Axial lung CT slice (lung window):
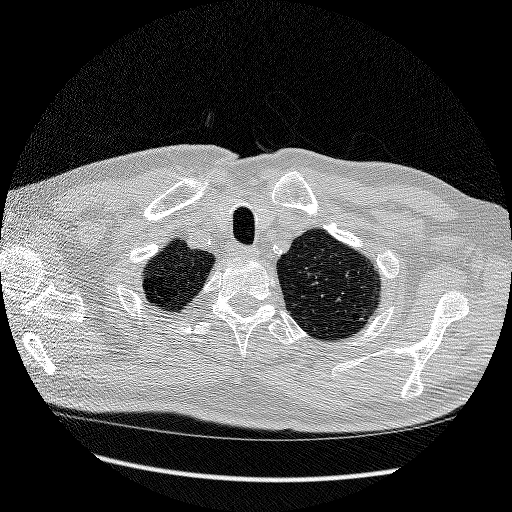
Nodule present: no